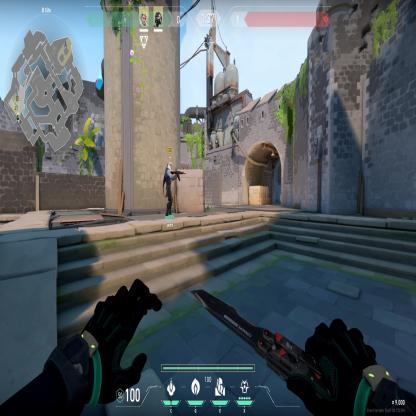
Label: teammate